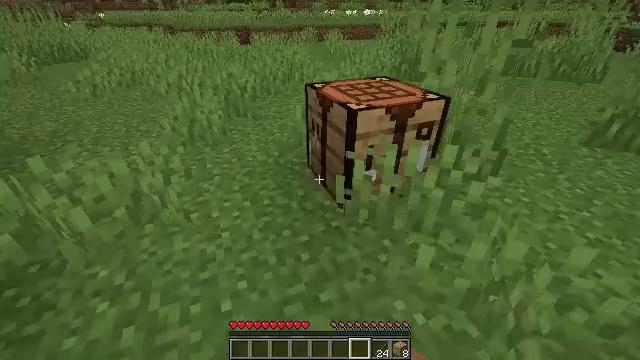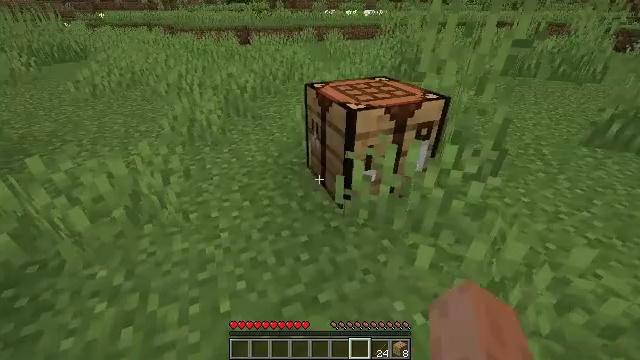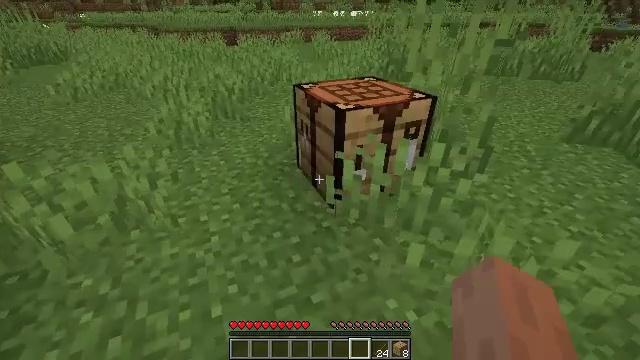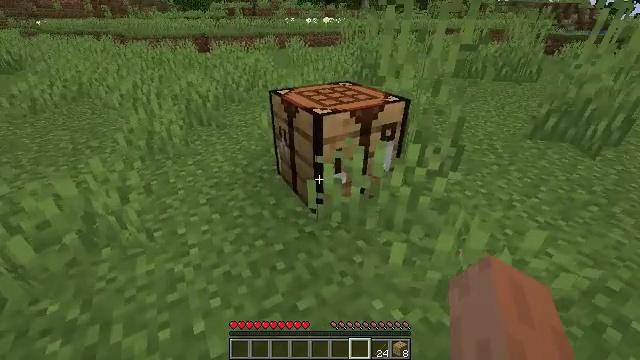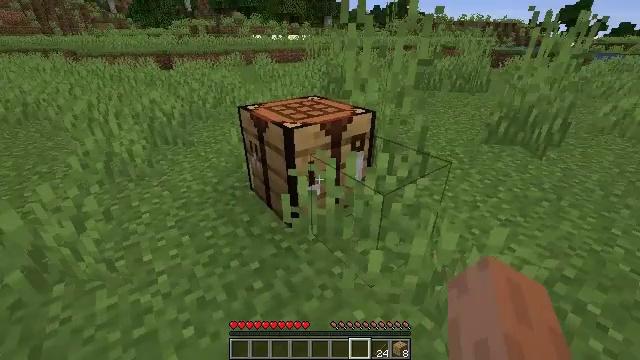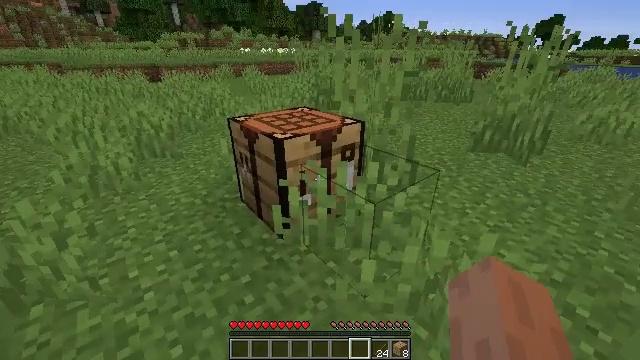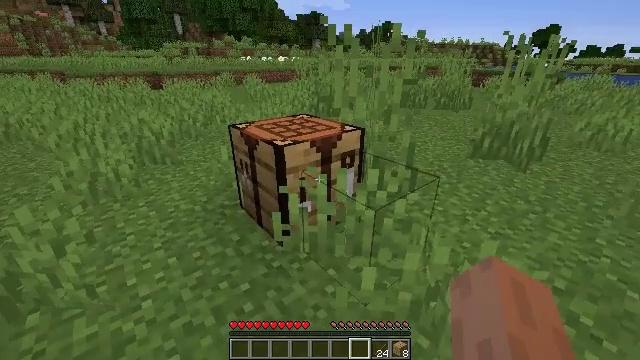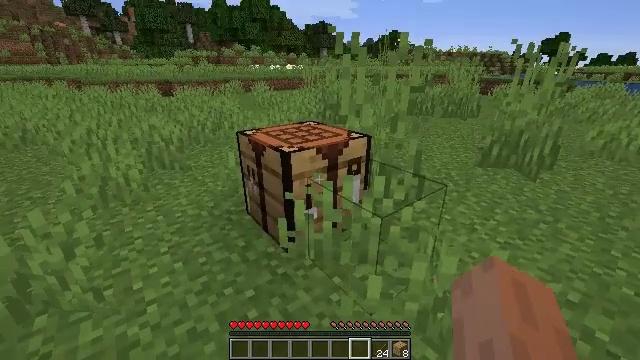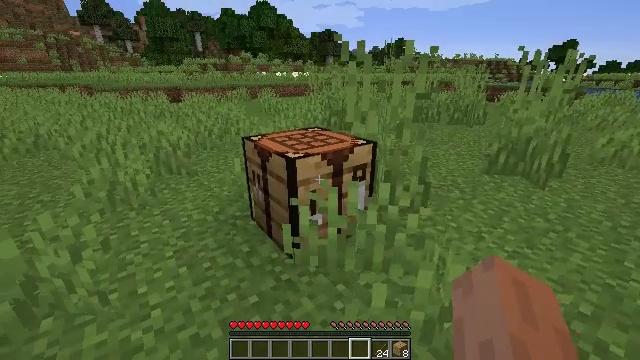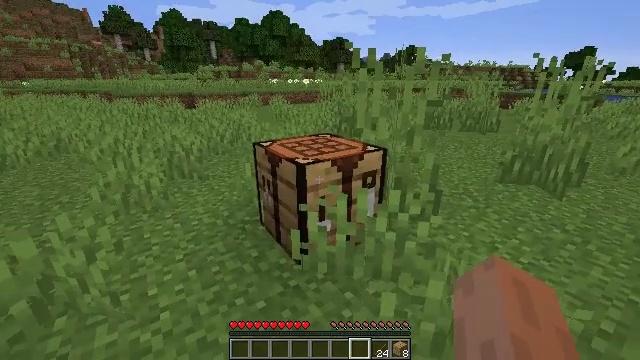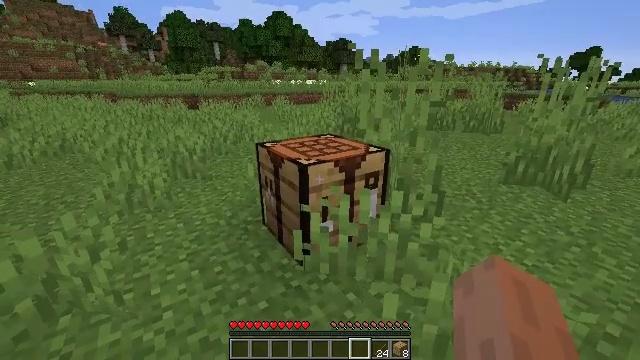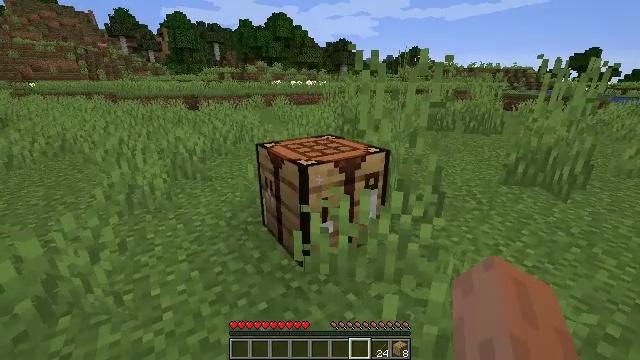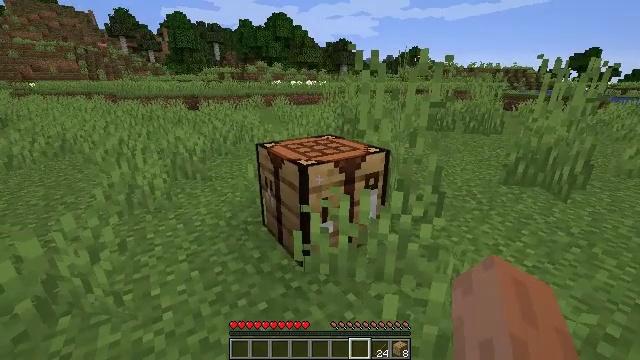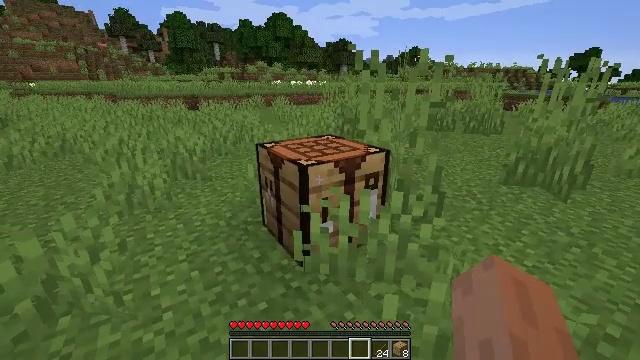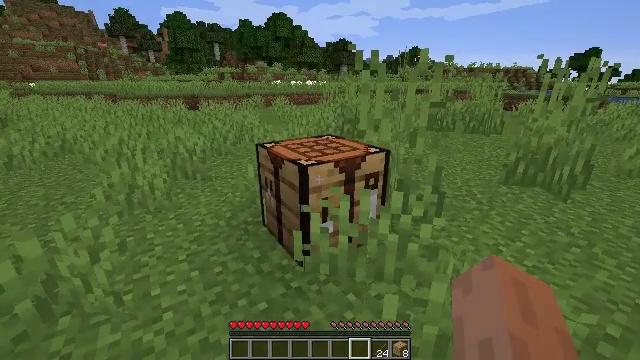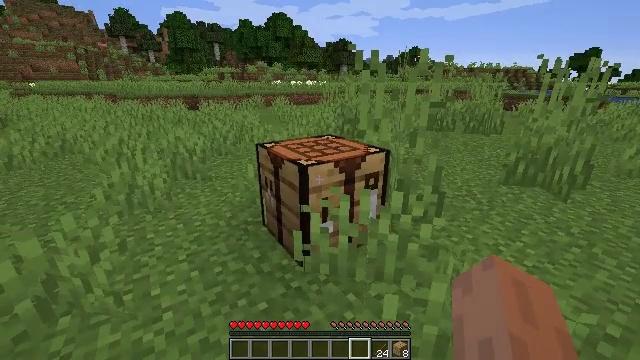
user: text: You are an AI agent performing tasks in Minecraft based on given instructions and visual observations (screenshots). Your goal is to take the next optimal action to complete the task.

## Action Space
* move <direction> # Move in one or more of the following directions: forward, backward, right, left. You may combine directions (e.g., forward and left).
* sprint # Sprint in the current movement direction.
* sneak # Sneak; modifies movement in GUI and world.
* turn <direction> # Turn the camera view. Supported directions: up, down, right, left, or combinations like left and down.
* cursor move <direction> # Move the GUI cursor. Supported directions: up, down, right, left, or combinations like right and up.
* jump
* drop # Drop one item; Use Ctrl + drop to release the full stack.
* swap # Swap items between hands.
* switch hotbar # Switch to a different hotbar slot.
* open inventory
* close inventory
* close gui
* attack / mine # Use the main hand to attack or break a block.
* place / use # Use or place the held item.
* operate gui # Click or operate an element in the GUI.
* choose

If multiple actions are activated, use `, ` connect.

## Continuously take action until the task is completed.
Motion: motion action
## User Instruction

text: Clear the ground by mining grass.
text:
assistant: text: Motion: no_op
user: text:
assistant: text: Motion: turn right
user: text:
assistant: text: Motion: turn right and up
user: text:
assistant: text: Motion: turn right and up
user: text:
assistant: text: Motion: turn right and up
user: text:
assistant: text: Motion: turn up, use / place
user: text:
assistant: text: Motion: turn left and up, use / place
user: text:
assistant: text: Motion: turn left and up, use / place
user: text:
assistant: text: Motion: turn left and up
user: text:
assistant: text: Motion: no_op
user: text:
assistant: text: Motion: no_op
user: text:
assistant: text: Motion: no_op
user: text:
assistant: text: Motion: no_op
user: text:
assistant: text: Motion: no_op
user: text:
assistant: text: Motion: no_op
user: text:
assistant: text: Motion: no_op
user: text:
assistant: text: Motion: no_op
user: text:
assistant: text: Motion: no_op
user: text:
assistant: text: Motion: no_op
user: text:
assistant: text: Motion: turn right and down
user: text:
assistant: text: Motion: turn right and down, attack / mine
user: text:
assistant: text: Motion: attack / mine
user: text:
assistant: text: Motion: turn left and up, attack / mine
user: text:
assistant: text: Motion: turn left and up
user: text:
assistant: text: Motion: no_op
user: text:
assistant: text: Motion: move forward
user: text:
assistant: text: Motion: no_op